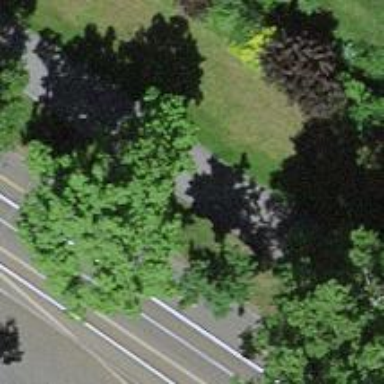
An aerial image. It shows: Avenue lined with trees.